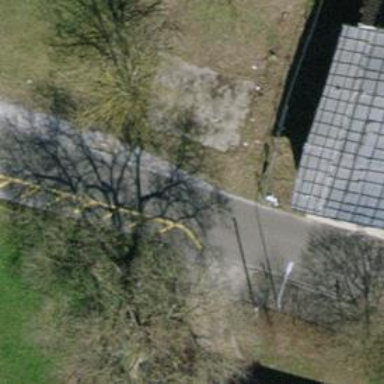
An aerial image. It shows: Tertiary road with asphalt surface.